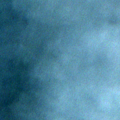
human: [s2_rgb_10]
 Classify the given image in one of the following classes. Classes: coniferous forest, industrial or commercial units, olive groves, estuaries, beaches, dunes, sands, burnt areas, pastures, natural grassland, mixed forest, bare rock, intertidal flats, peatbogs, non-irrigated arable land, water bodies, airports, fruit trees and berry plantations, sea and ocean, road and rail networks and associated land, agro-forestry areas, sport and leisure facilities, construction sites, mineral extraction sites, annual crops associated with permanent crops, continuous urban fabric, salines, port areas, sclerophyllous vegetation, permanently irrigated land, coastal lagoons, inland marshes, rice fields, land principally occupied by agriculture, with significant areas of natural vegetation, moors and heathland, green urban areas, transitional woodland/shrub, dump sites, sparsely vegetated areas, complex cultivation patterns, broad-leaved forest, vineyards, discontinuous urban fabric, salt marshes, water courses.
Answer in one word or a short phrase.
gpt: sea and ocean